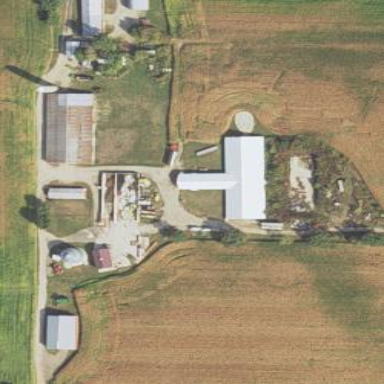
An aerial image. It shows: Farmyard area.